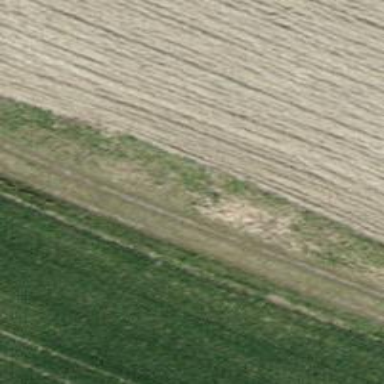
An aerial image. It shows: Grass track with grade5 track type.